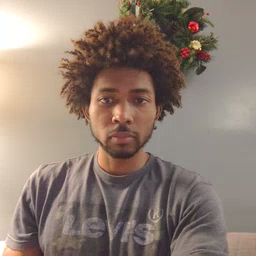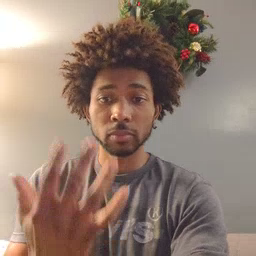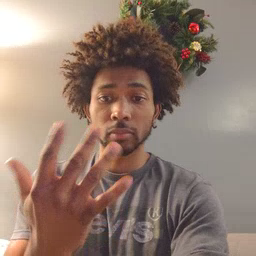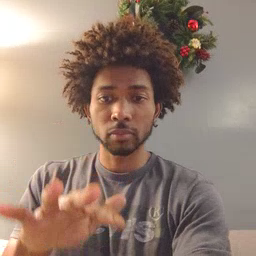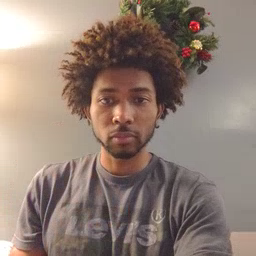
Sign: finger